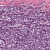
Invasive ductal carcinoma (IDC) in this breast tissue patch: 1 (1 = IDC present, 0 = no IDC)